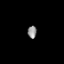
Tissue: lung
Cell type: Smooth muscle cells
Senescence score: 0.5702
Nuclear area (px): 111
Mean DAPI intensity: 142.108